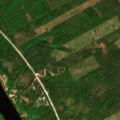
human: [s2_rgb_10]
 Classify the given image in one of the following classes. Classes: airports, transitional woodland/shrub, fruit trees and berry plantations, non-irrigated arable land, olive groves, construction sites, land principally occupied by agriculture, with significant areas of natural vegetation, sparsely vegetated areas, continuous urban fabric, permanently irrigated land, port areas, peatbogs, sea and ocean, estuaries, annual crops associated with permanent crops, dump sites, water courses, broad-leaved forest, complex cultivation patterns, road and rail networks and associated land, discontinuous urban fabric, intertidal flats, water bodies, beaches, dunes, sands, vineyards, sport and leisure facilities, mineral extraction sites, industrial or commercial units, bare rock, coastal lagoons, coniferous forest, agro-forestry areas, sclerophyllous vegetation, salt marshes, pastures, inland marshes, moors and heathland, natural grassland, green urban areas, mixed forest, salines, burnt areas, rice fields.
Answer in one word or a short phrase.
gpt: broad-leaved forest, coniferous forest, mixed forest, transitional woodland/shrub, water courses